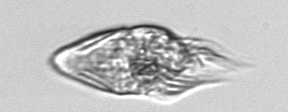
Label: Strombidium_morphotype1